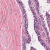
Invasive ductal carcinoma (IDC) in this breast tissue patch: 0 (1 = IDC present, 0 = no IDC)